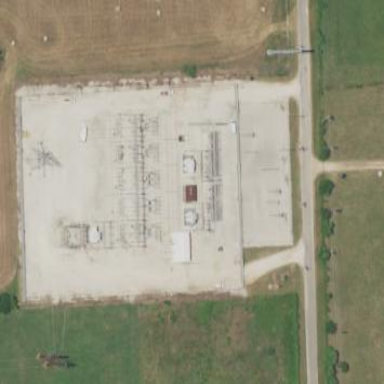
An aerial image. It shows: Power substation with transmission level designation. It is enclosed by fence.